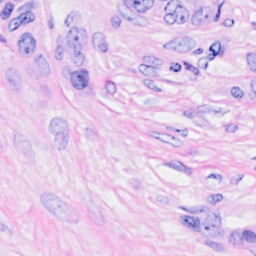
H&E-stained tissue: Breast